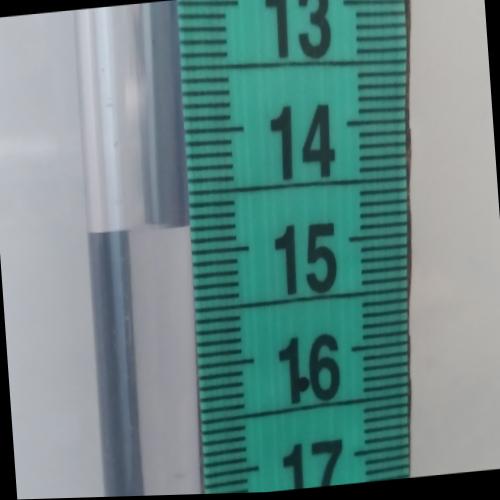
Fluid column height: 14.8 cm